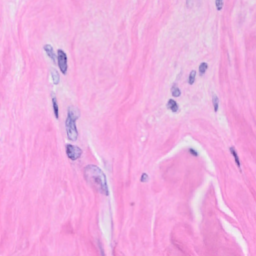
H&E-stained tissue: Breast